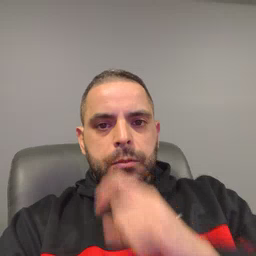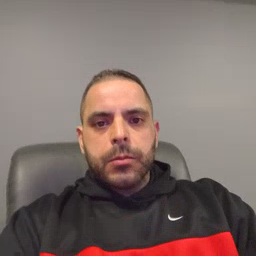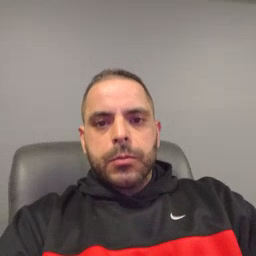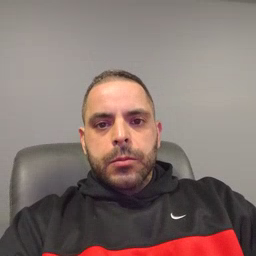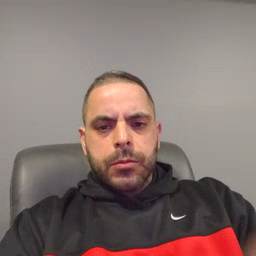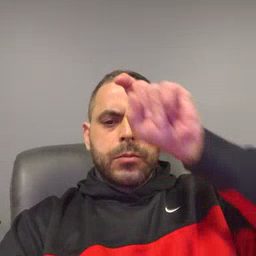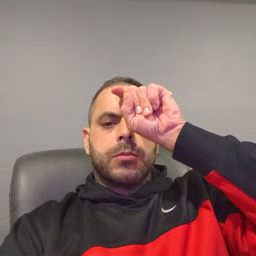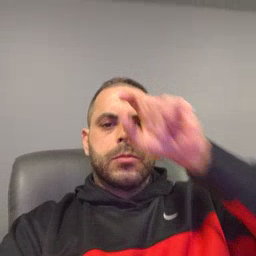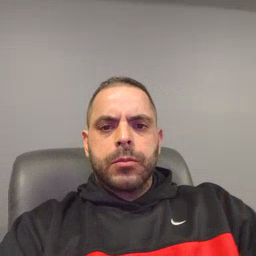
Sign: puzzle